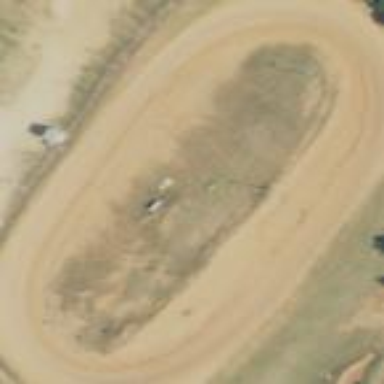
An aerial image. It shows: Raceway with clay surface.